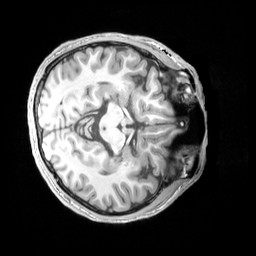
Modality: T1w
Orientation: axial
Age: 23
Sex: male
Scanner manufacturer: siemens
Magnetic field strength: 3 T
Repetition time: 2.53 s
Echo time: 0.00326 s